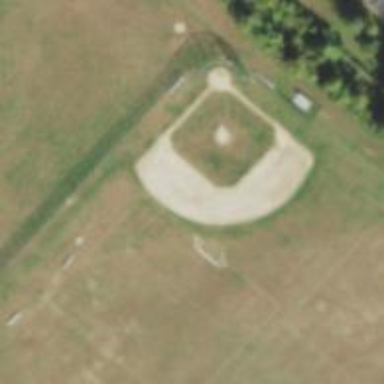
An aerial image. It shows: Baseball pitch for leisure and sports activities.